Field crop: maize
Growth stage: 2
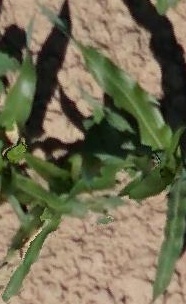
Species: maize